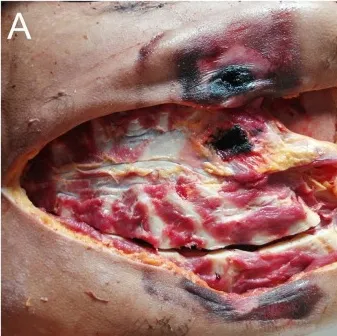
A, A perforating fracture in the xiphoid process.
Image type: medical_photograph (other_medical_photograph)